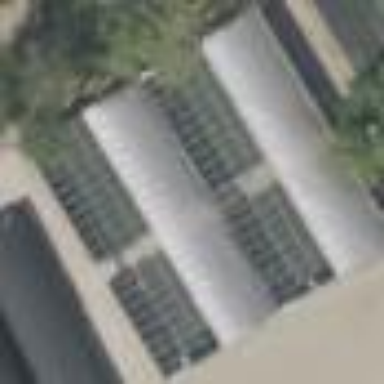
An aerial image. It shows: Commercial building.